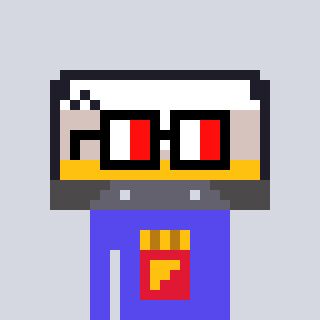
a pixel art character with square glasses with black frames and red eyes, a cassette tape-shaped head and a computerblue-colored body on a cool background